五年级 · 立体几何学
一个几何体, 从上面看是 $\square$, 从正面看是 $\square$, 从左面看是 $\square$ 。这个几何体是 ( ) 。

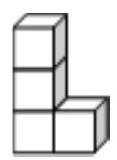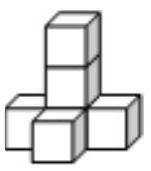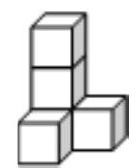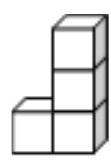
A.

B.

C.

D.

答案: A
解析: 解A